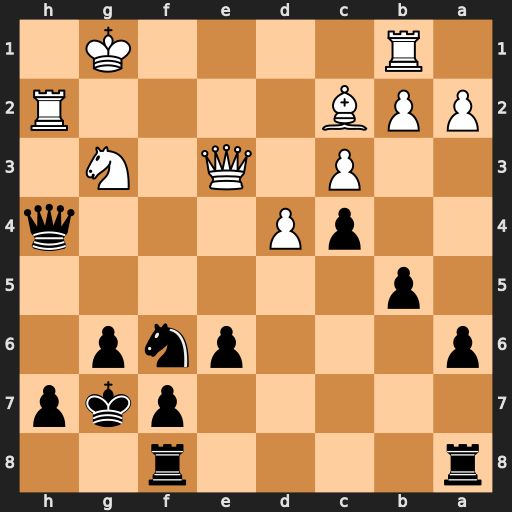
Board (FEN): r4r2/5pkp/p3pnp1/1p6/2pP3q/2P1Q1N1/PPB4R/1R4K1
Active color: b
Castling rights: -
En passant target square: -
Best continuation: Qxh2+ Kxh2 Ng4+ Kg1 Nxe3